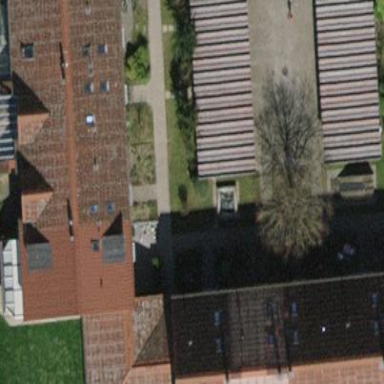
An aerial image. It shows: Building with tile roof.